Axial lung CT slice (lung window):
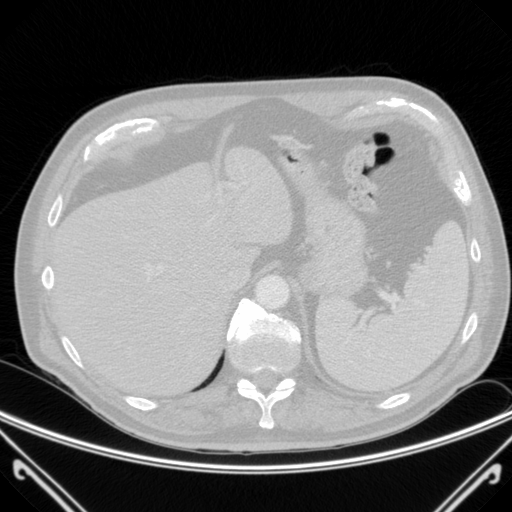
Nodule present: no